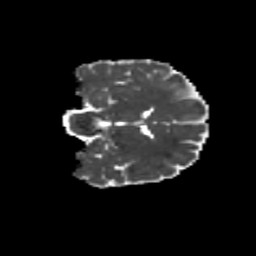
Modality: MD
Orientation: coronal
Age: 24
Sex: female
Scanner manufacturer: siemens
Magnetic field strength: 3 T
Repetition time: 8.6 s
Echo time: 0.095 s